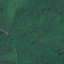
Label: Forest